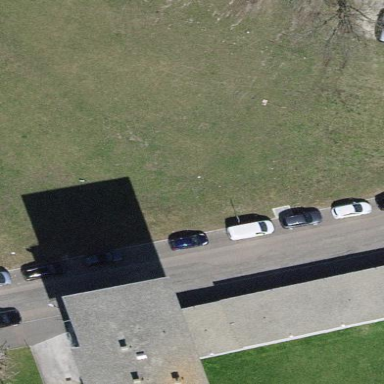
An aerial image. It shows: Street side parking spaces with parallel orientation.